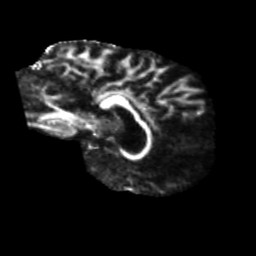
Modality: FA
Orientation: sagittal
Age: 57
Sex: male
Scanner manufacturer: siemens
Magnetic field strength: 3 T
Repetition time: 5.25 s
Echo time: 0.08 s